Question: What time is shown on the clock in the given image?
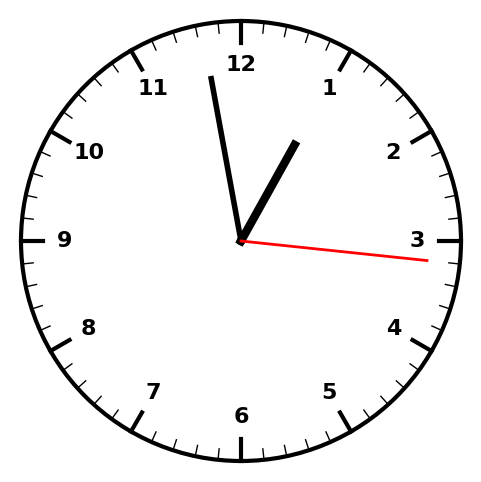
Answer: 12:58:16